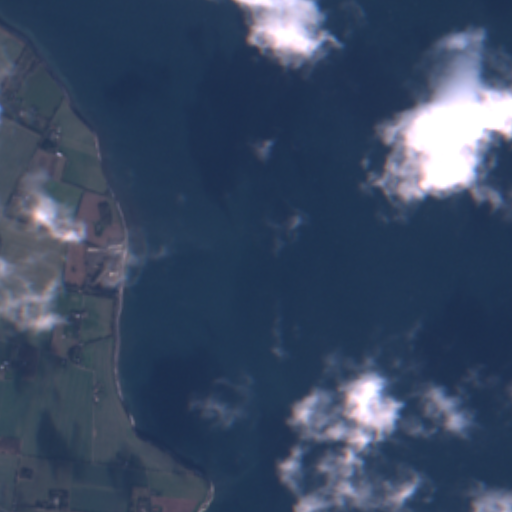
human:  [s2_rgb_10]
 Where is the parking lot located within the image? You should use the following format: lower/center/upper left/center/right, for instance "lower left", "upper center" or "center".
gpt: The parking lot is located in the center left of the image.
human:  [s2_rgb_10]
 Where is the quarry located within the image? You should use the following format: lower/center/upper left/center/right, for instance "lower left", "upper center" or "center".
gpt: The quarry is located in the center left of the image.
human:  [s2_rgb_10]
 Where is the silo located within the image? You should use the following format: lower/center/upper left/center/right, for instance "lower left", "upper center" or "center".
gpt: The silo is located in the lower left of the image.
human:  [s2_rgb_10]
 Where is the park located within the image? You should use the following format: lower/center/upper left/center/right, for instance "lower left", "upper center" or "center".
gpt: There is no park in the image.